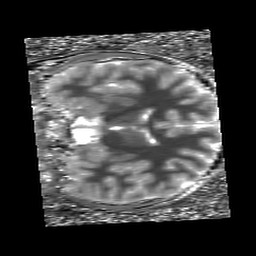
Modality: T1map
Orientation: coronal
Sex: male
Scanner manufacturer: siemens
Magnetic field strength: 3 T
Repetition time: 5 s
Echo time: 0.00355 s